Interaction volume radius: 10 \u00c5
Interaction volume height: 25 \u00c5
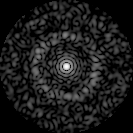
Disorder parameter: 0.8222